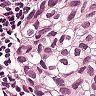
Metastatic tissue present: yes